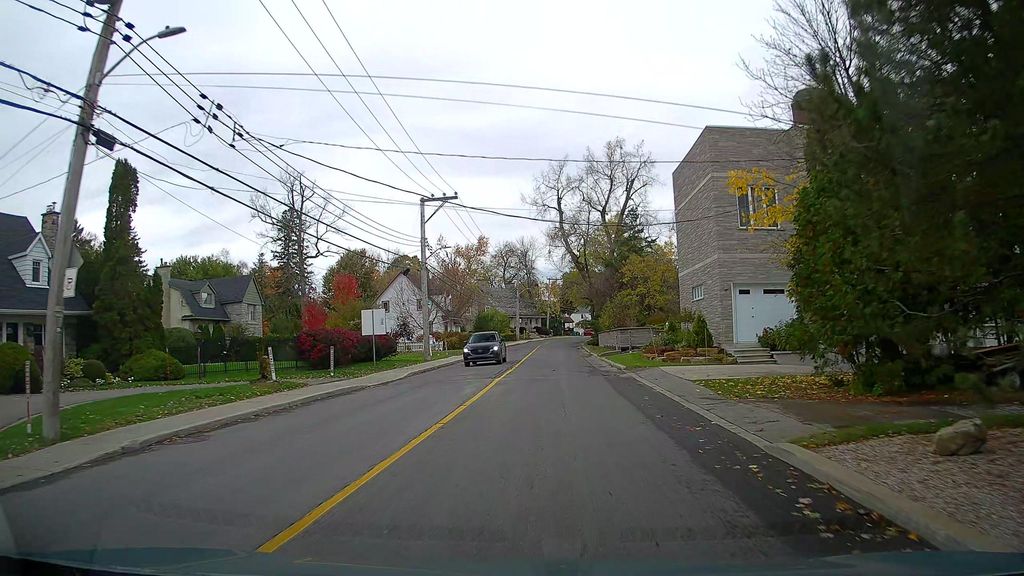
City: montreal